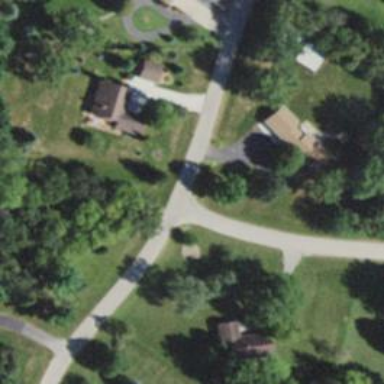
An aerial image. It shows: Driveway.